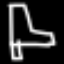
Label: chair